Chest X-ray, PA view. Patient: 60 years old, sex M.
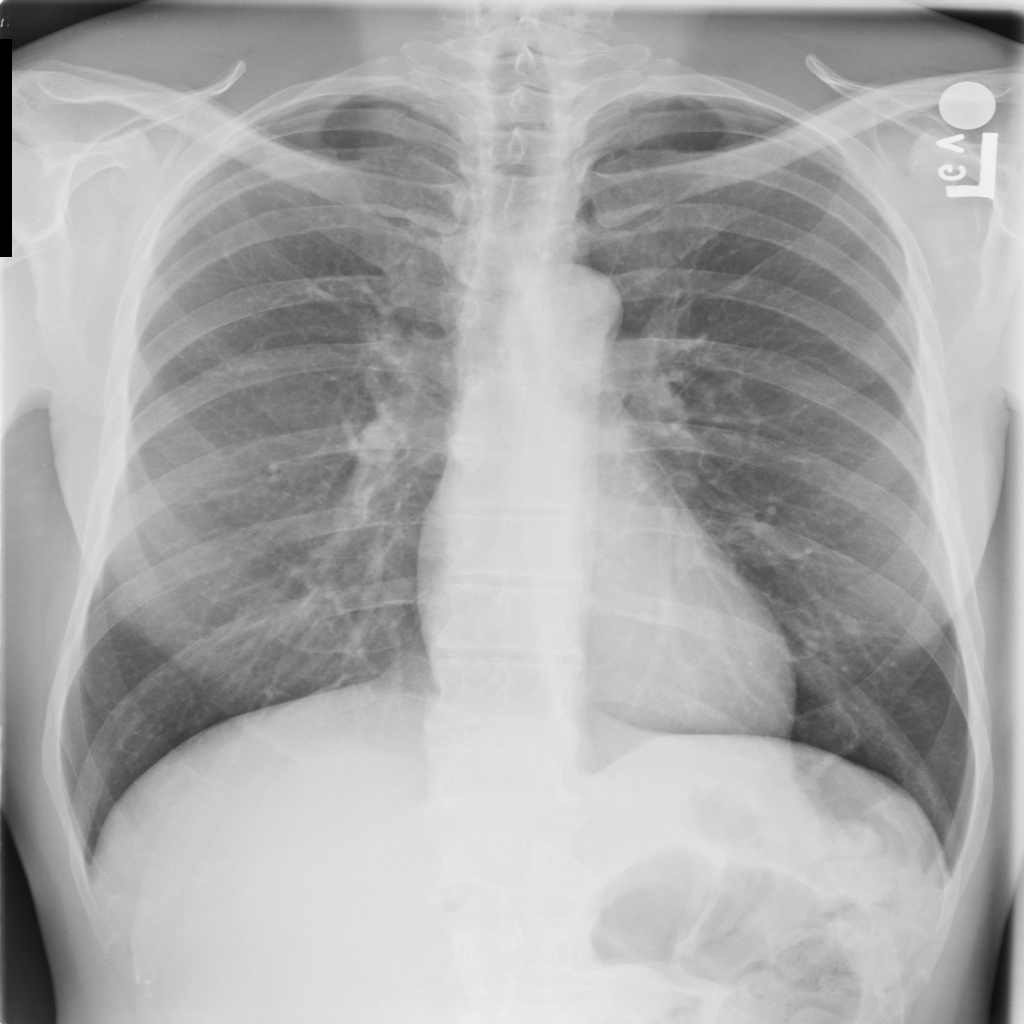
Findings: No Finding